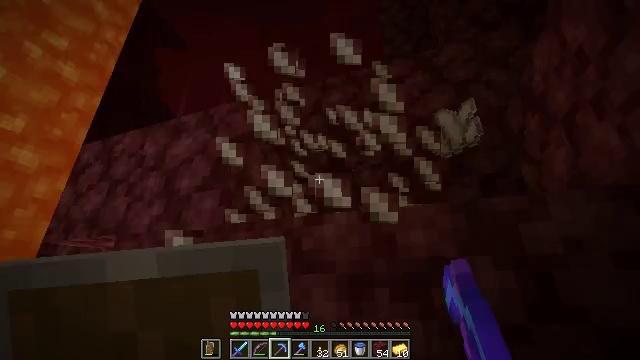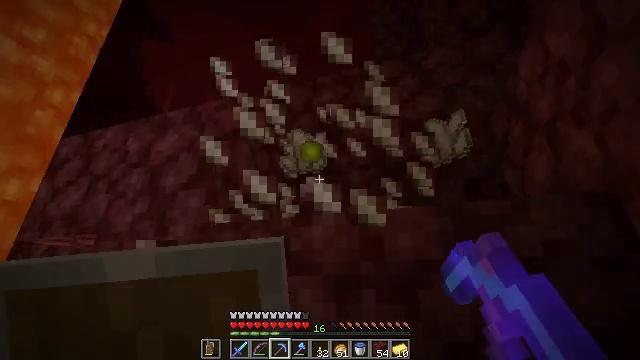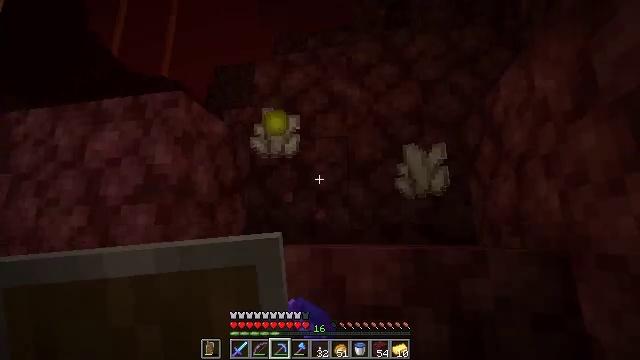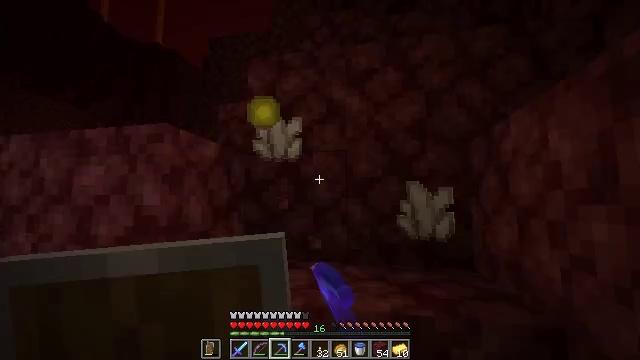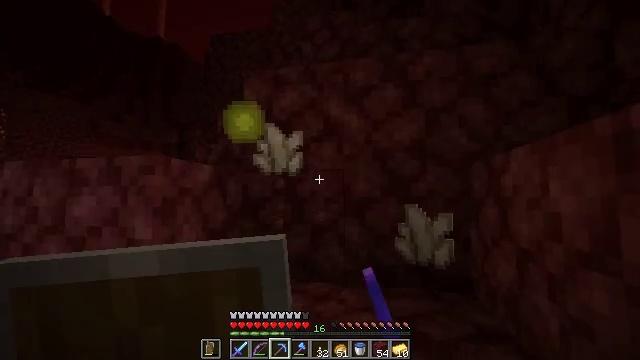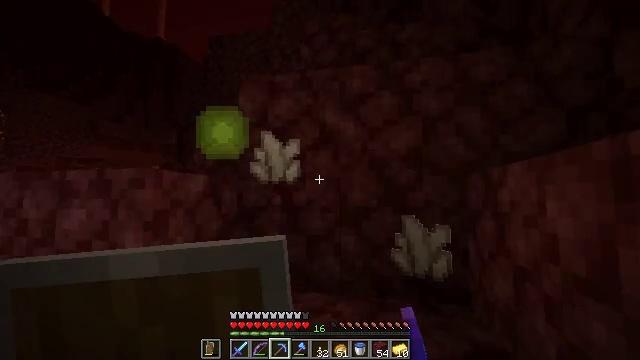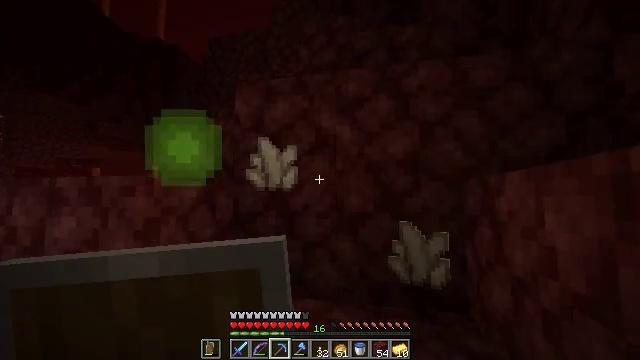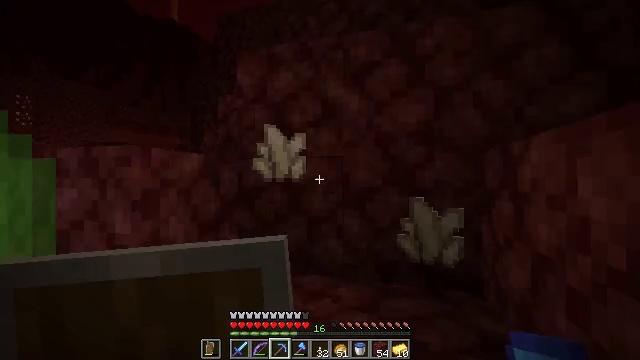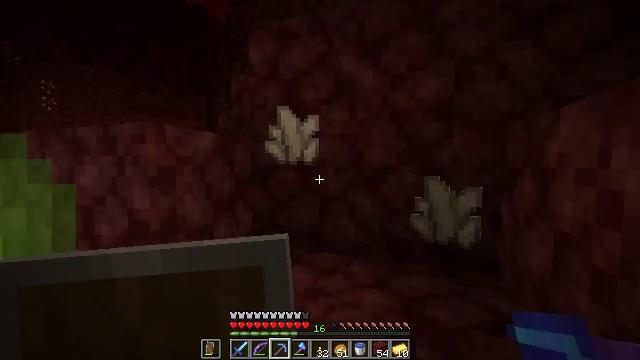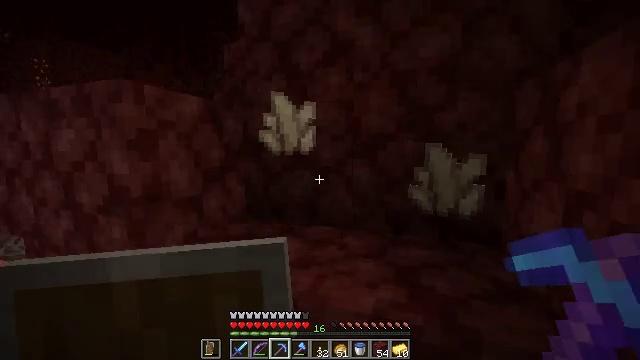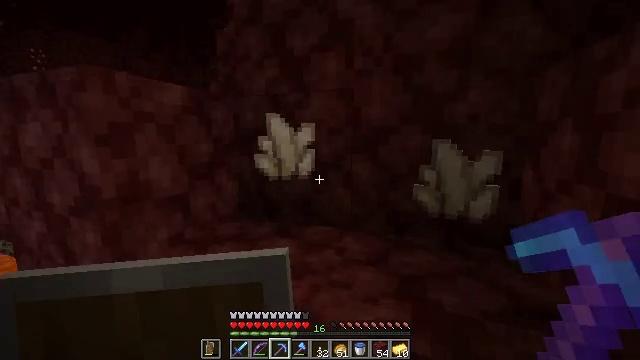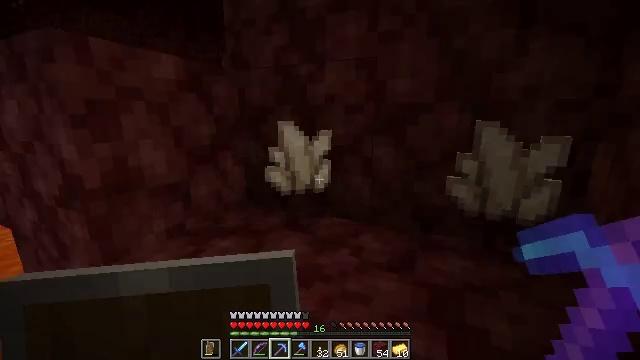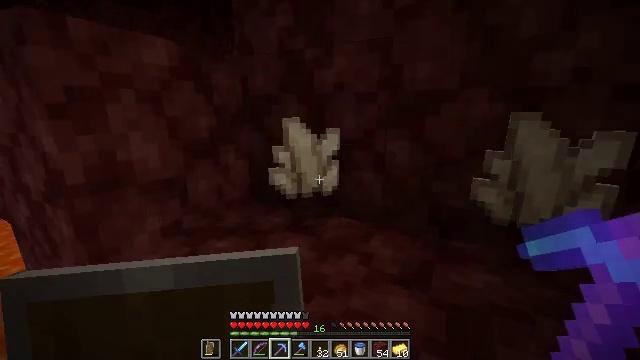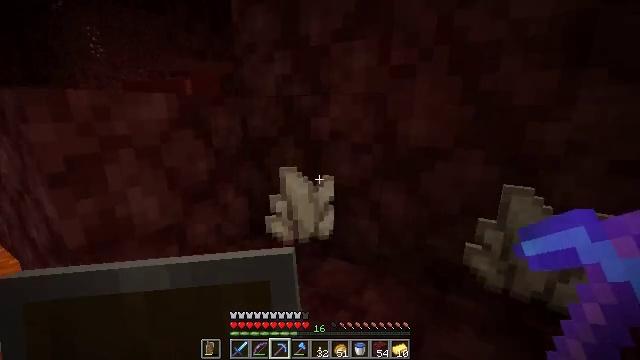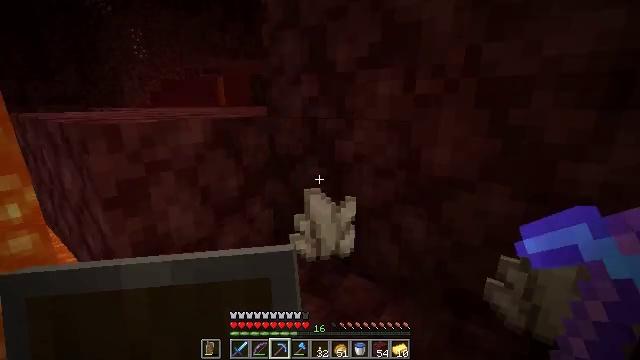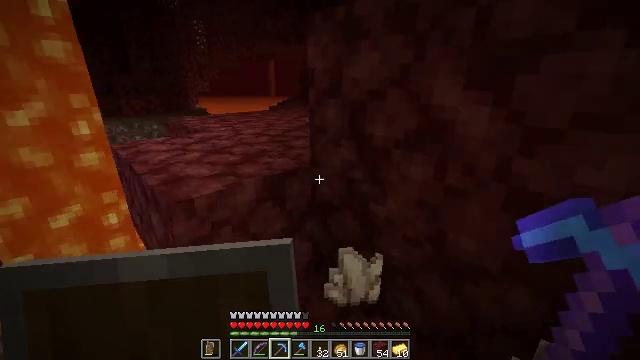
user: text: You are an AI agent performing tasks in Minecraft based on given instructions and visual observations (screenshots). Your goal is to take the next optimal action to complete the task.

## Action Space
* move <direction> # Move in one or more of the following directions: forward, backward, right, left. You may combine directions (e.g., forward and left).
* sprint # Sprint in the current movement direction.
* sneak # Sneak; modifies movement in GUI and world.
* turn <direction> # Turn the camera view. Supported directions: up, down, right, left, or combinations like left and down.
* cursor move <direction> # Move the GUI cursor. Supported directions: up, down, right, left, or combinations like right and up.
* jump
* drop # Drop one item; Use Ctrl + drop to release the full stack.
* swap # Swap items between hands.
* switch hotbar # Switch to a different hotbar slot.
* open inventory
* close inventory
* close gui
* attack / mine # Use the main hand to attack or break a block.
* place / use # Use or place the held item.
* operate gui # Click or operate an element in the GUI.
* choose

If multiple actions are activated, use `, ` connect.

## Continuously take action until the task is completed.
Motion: motion action
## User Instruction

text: Collect the red mushroom by attacking it.
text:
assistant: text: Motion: move forward and move right, turn right, attack / mine, jump
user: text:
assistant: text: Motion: move forward and move right, turn right and down, jump
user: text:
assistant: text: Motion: move forward and move right, turn down, jump
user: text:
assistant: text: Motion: move forward and move right, turn down, jump
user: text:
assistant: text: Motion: move forward
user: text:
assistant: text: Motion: move forward
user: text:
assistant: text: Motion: move forward, turn left and down
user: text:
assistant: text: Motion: move forward, turn left and down
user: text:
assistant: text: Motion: move forward, turn down
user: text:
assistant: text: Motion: move forward, turn down
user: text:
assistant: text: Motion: move forward, turn left and down
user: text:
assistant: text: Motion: move forward and move right, turn left and down
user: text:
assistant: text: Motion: move forward and move right, turn left, jump
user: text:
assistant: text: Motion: move forward and move right, turn left and down, jump
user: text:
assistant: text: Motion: move forward and move right, turn left and down, jump
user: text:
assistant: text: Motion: move forward and move right, turn left and down, jump
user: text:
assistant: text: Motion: move forward and move right, turn left and down
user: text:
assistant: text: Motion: move forward and move right, turn left and down
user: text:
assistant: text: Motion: move forward and move right, turn left
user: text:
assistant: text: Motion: move forward, turn left and up
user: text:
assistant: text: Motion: move forward, turn left and up
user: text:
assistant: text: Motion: move forward, turn up
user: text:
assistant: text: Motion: move forward, turn right and up
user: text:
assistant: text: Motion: move forward, turn up
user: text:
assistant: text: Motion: move forward, turn left and up
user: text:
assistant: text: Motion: move forward
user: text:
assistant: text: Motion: move forward
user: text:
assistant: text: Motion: move forward, turn right and down, jump
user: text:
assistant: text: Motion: move forward, turn right and down, jump
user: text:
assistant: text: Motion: move forward, turn down, jump